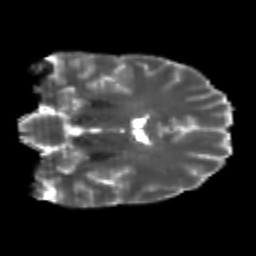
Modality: T2w
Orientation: coronal
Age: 22
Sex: male
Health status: healthy
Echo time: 0.074 s